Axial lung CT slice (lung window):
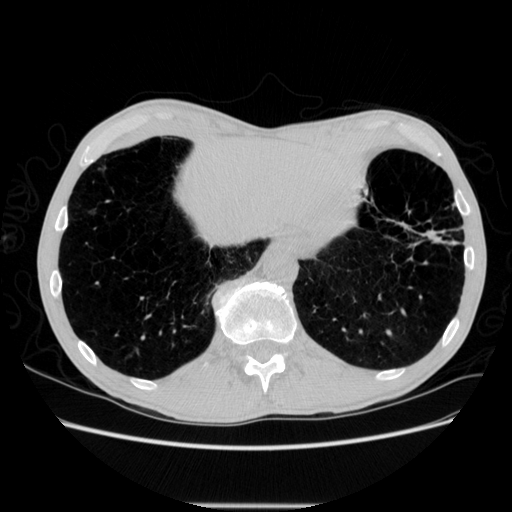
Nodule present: no